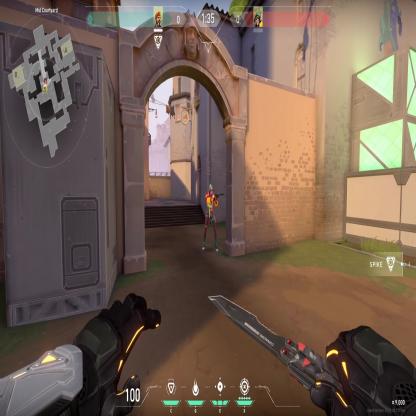
Label: enemy